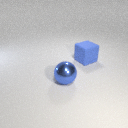
large blue metal sphere to the left of large blue rubber cube